Question: I am trying a custom red x in my table as shown below.
.
In my html I have
'''
<td>$4.99</td>
<td><%= link_to 'Remove', purchase_path(a), method: :delete, data: {confirm: 'Are you sure?'} %></td
'''
I want to replace the word 'Remove' with the x. I am having trouble how to go about this while keeping the link_to in place.
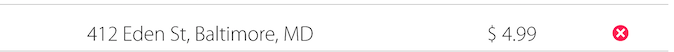
Answer: try this :
'''
<%= link_to purchase_path(a), method: :delete, data: {confirm: 'Are you sure?'} do %>
YOUR ICON HERE
<% end %>
'''